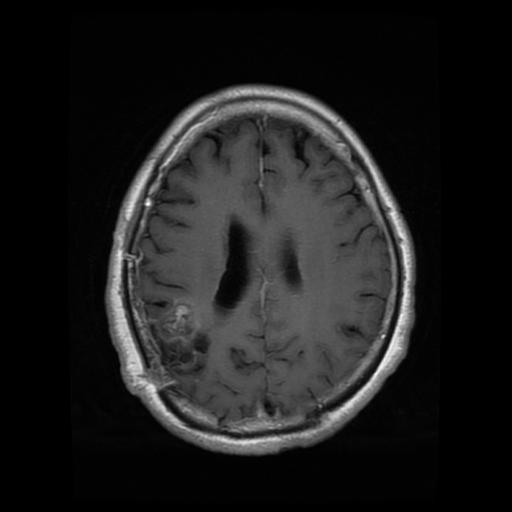
Label: glioma